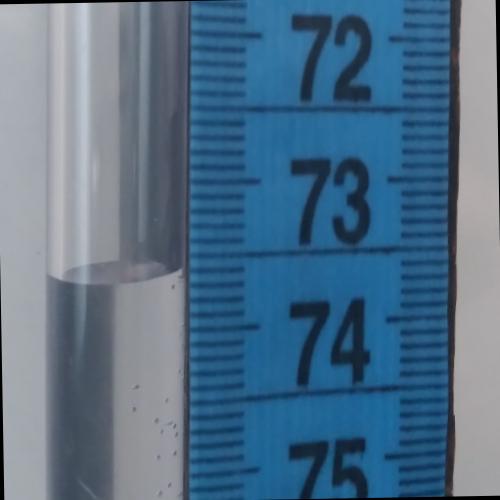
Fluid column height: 73.6 cm